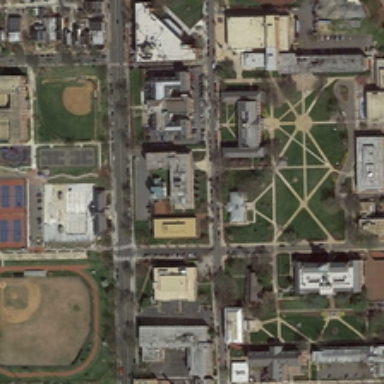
Many buildings and green plants are in a school with two baseball fields and some tennis courts .